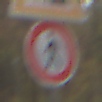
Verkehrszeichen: VerbotFussgaenger
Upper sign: Arbeitsstelle
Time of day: MorningAfternoon
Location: Outdoor (Nature)
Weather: Overcast
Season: Autumn
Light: Natural